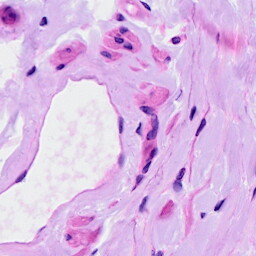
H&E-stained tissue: Ovarian